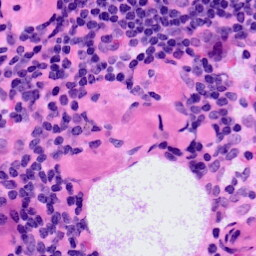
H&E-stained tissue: LymphNode